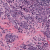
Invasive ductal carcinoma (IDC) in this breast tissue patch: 1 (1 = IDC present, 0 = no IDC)